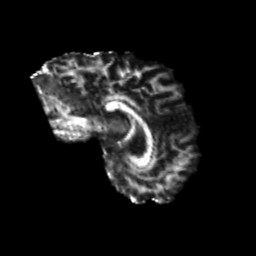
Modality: FA
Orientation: sagittal
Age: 24
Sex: male
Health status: healthy
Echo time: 0.074 s